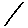
Label: line